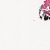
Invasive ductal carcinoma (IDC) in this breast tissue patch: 0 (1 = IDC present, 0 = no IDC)